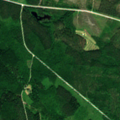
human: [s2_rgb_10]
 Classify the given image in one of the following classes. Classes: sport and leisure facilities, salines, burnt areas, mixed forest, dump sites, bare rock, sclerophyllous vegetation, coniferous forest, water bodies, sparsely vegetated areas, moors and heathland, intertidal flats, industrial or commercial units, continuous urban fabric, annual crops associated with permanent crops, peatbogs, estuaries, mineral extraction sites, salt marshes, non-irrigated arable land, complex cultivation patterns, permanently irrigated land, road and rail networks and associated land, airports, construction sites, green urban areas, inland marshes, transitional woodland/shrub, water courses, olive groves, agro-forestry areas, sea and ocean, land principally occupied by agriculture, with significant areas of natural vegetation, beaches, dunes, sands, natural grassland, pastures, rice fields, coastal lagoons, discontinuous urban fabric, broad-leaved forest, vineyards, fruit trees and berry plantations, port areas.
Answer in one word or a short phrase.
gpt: land principally occupied by agriculture, with significant areas of natural vegetation, coniferous forest, mixed forest, transitional woodland/shrub